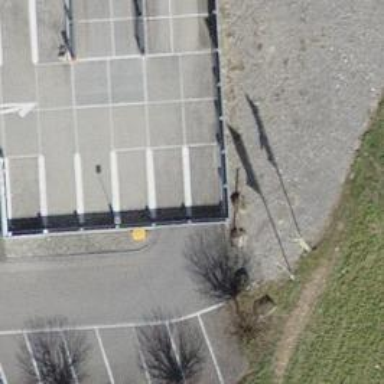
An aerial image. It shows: Parking entrance.